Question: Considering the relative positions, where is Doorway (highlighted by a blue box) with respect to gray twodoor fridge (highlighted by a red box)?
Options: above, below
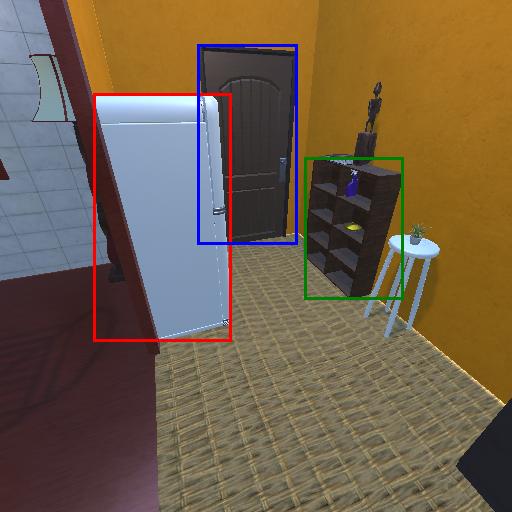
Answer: above